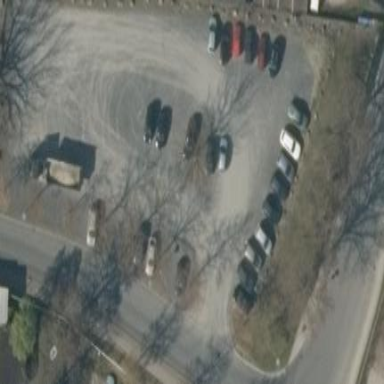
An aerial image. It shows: Parking area with fine gravel surface.